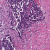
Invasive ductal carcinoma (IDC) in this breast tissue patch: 1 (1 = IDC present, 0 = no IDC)